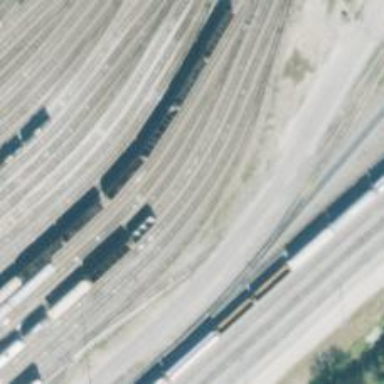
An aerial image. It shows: Railway yard in service.